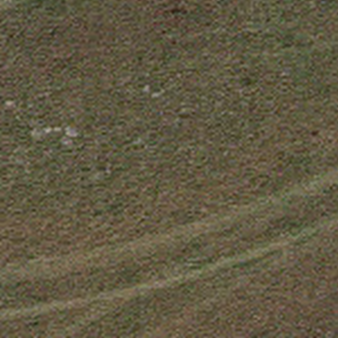
Label: other